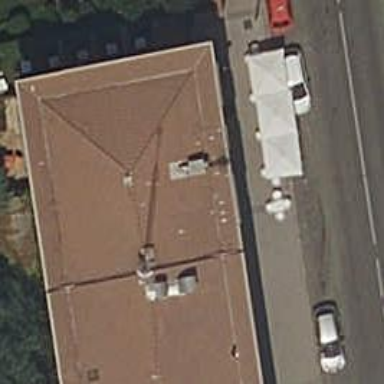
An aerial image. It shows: Restaurant.